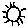
Label: sun